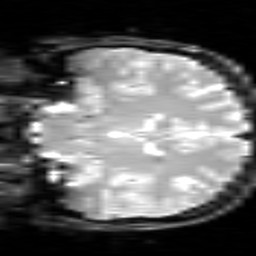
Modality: inplaneT2
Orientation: coronal
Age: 23
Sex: female